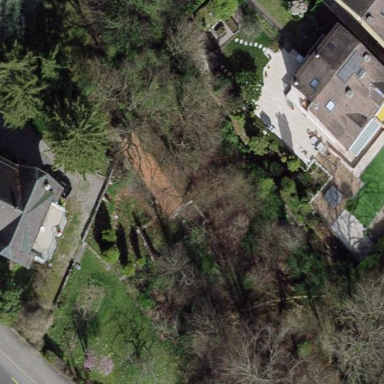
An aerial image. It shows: Garden surrounded by fence.